Question: I've been following through these Railscasts and trying to amend the code so it works with Rails 3:
<URL>
<URL>
<URL>
I am trying to create Groups, Users and Memberships (the many-to-many relationships) simultaneously. People can add users to the group as they create it and then I want it to route through to a view of the group with all the members. I can get memberships to create just fine but having trouble creating users and associating them the group. My code currently looks like this:
# Group.rb
'''
class Group < ActiveRecord::Base
has_many :memberships
has_many :users, :through => :memberships
attr_accessible :group_name
def user_attributes=(user_attributes)
user_attributes.each do |attributes|
users.build(attributes)
end
end
end
'''
# Membership.rb
'''
class Membership < ActiveRecord::Base
belongs_to :groups
belongs_to :users
end
'''
# User.rb
'''
class User < ActiveRecord::Base
has_many :memberships
has_many :groups, :through => :memberships
end
'''
# groups_controller.rb
'''
class GroupsController < ApplicationController
def create #todo test for number of groups they're already in before creation
@group = Group.new(params[:group])
@group.memberships.build(:user_id => current_user.id)
#@group..build
respond_to do |format|
if @group.save
format.html { redirect_to(@group, :notice => 'Group was successfully created and user added...?') }
else
format.html { render :action => "new" }
end
end
end
end
'''
My form looks like this:

Which is created by:
# views/groups/new.html.rb
'''
<h1>New group</h1>
<%= form_for(@group) do |f| %>
<fieldset>
<legend>Create a new group</legend>
<%= render 'shared/group_error_messages', :object => f.object %>
<div class="clearfix">
<%= f.label :group_name %>
<div class="input">
<%= f.text_field :group_name %>
</div>
</div>
<div id="users">
<%= render :partial => 'user', :collection => @group.users %>
</div>
</div>
<p><%= add_user_link "Add a member" %></p>
<div class="actions">
<%= f.submit :value => 'Create your group', :class => 'btn success'%>
<!-- todo test for if they already have a group...-->
</div>
</fieldset>
<% end %>
'''
# views/groups/_user.html.rb
'''
<div class="user">
<%= fields_for :user do |f| %>
<div class="clearfix">
<%= f.label :name %>
<div class="input">
<%= f.text_field :name %>
</div>
</div>
<div class="clearfix">
<%= f.label :number %>
<div class="input">
<%= f.text_field :number %>
</div>
</div>
<%= link_to_function "remove", "$(this).up('.user').remove()" %>
<% end %>
</div>
'''
Thanks much in advance :)
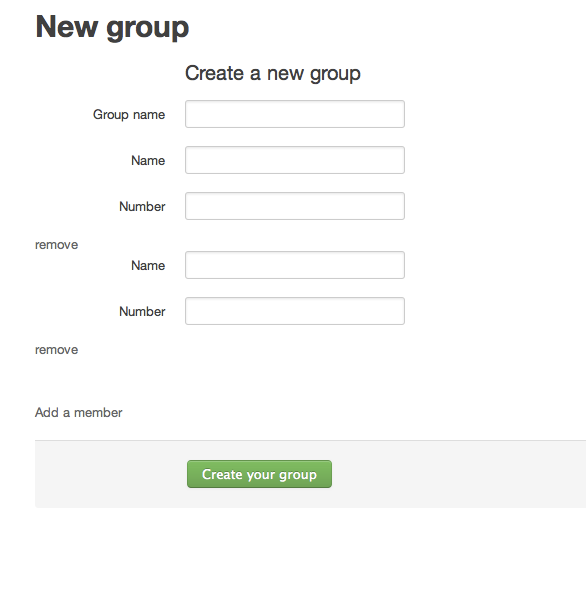
Answer: You stumbled upon a fairly out of date Railscast it seems. Some age very well... this one not as much. What you're looking for is a <URL> which was introduced in rails 2.3.
Group model:
'''
#app/models/group.rb
class Group < ActiveRecord::Base
has_many :memberships
has_many :users, :through => :memberships
accepts_nested_atrributes_for :users
end
'''
Group Controller:
'''
#app/controllers/groups_controller.rb
Class GroupsController < ApplicationController
def create
@group = Group.new(params[:group)
@group.save ? redirect_to(@group) : render("new")
end
end
'''
New Group action:
'''
<!-- Giving you the important changes only -->
<div id="users">
<%= render :partial => 'user', :collection => @group.users, :locals => { :form => f } %>
</div>
'''
User partial:
'''
<div class="user">
<%= form.fields_for :user do |f| %>
'''
As a general rule of thumb, you should use more descriptive names for your form block variables, especially with nested forms.